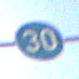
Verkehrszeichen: VorgeschriebeneMindestgeschwindigkeit
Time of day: MorningAfternoon
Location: Outdoor (Nature)
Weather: Clear
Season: NotSpecified
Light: Natural